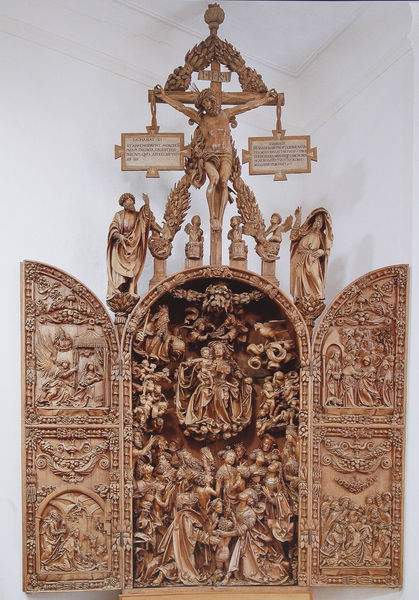
Titel: Marienaltar, Gesamtansicht des Retabels mit bekrönender, ursprünglich nicht zugehöriger Kreuzigungsgruppe
Künstler: Meister von Mauer
Standort: Mauer bei Melk
Institution: St. Maria am grünen Anger
Schlagwörter: flügel, gott, himmel, wolken, braun, holz, tür, gericht, bibel, blicke, johannes, täufer, felder, kirche, figur, gold, mantel, kind, girlande, gotik, engel, relief, holzschnitt, schrift, bogen, türen, türe, figuren, rundbogen, tafel, plastik, schild, offen, lendentuch, kreuz, schnitt, schilder, gebet, kranz, darstellung, altar, hochaltar, intarsien, schnitzerei, skulpturen, gotisch, christus, jesus, jesus christus, kreuzigung, ostern, jüngstes gericht, mittelalter, kruzifix, heilige, kränze, klappe, jünger, maria, anbetung, szenen, schrein, auferstehung, himmelfahrt, verkündigung, aufsatz, geburt, inschriften, johannes der täufer, marienkrönung, retabel, schnitzaltar, tafeln, maria mit kind, gekreuzigter, flügelaltar, flügek, apostel, madonne, triptichon, himmelskönigin, inri, täfelchen, altarflügel, holzschnitzerei, mariä himmelfahrt, reisealtar, stabscharniere, bildwerk, schitzereien, aufnahme mariens in de himmel, retablo, brank